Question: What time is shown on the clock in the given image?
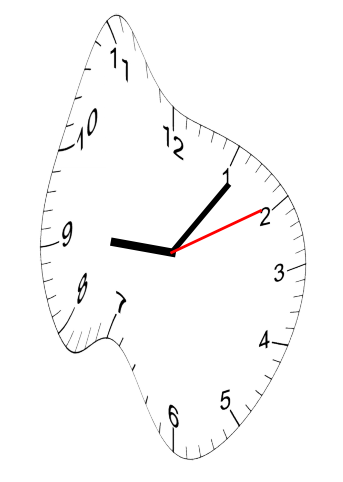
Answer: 09:06:10